Interaction volume radius: 10 \u00c5
Interaction volume height: 30 \u00c5
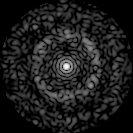
Disorder parameter: 0.7929